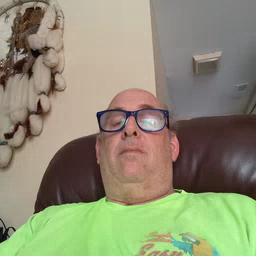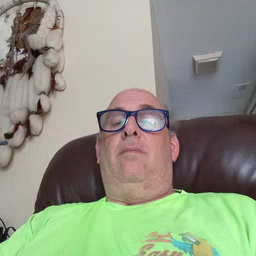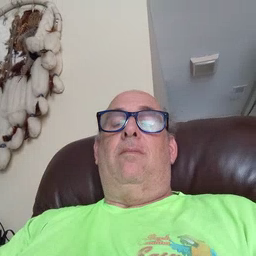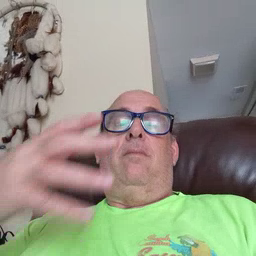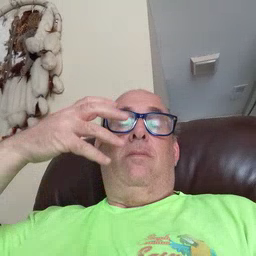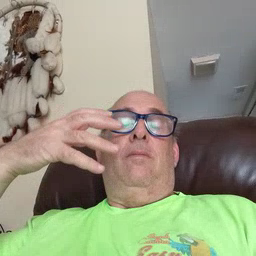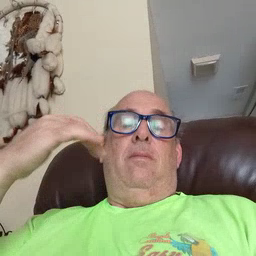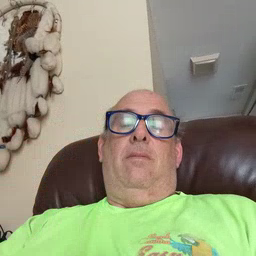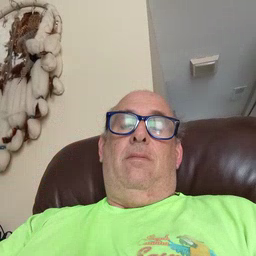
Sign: tiger